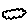
Label: cloud